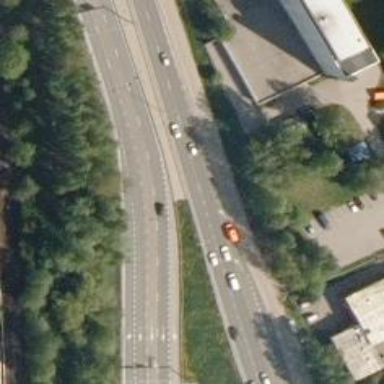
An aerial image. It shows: Asphalt trunk highway.